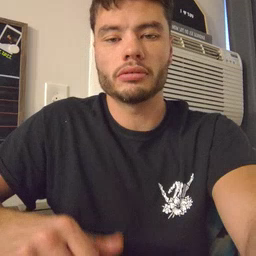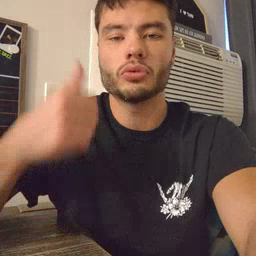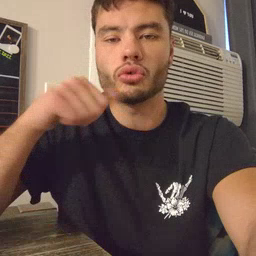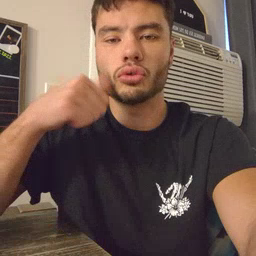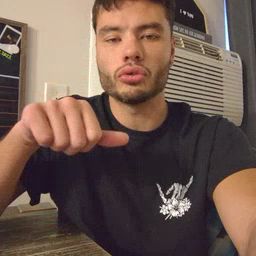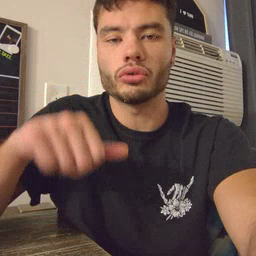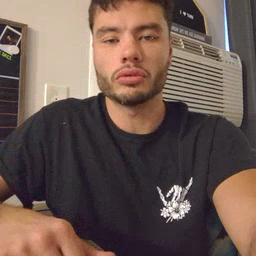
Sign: girl